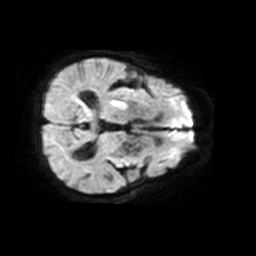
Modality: TRACE
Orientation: axial
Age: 82
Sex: male
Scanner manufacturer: philips
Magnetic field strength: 1.5 T
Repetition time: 4.812 s
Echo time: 0.07764 s